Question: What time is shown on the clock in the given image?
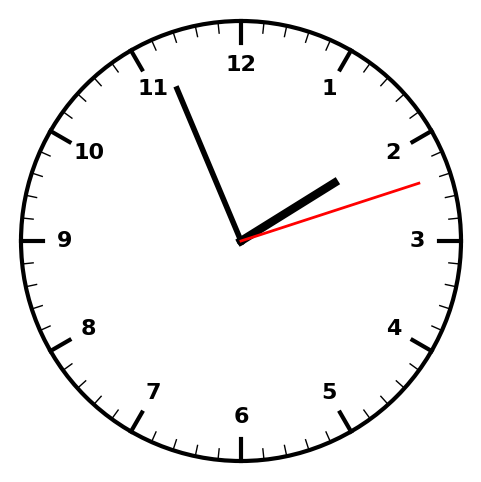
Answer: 01:56:12